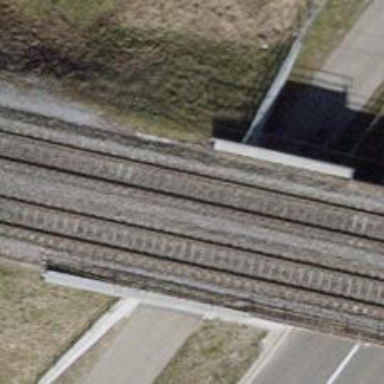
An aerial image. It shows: Railway bridge with electrified tracks and single contact line.